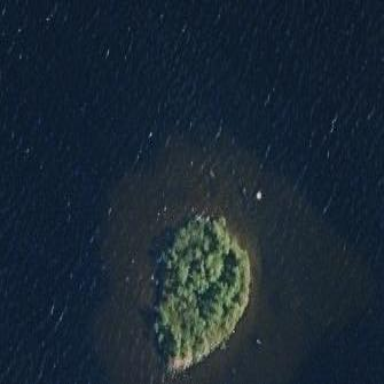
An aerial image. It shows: Islet.